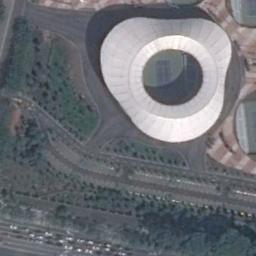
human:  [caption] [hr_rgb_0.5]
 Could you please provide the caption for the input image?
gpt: There are many trees beside the stadium .

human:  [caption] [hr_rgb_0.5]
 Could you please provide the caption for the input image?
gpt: The stadium is next to some trees and roads .

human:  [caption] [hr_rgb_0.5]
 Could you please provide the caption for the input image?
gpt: There is a baseball field between the two roads .

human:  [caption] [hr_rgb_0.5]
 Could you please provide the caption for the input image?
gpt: The circular stadium is built next to the lawn and parking lot .

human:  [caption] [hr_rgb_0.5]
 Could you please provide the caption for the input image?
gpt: There are some green trees beside the stadium with a white roof .